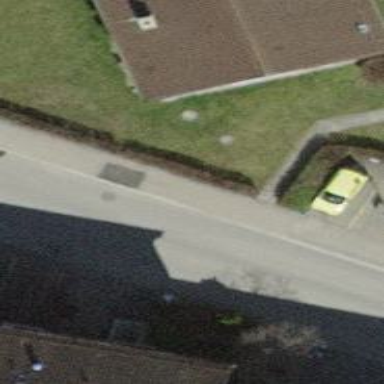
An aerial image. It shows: Bus stop with platform for public transport.